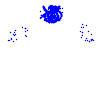
Particle: proton